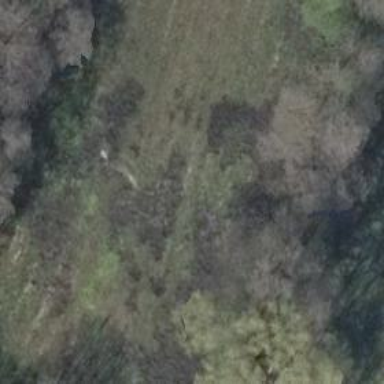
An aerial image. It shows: Patch of scrub vegetation.